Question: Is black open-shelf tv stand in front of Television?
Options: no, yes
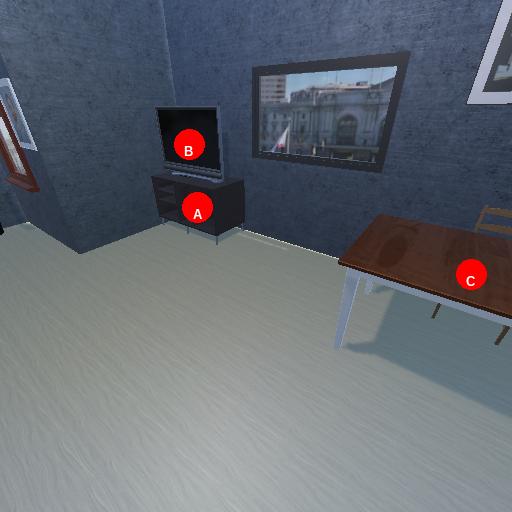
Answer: no